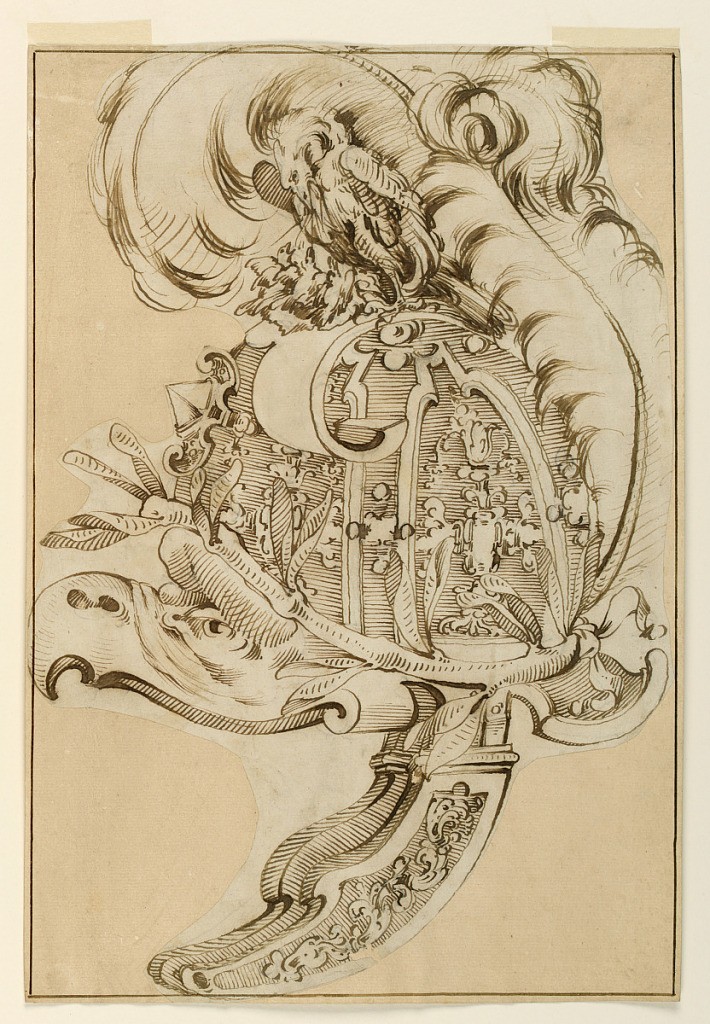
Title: Design for a Decorative Burgonet
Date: early 17th century
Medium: Pen and ink, graphite on laid paper
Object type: Drawing
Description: Vertical rectangle, lined border in pen and ink. Decorative visored helmet seen from the left in profile, the brim formed by the upper part of the head of a griffon. Body of the helmet covered in ornamental panels. Curved ear flaps. At top, scrolls and feathers. A pelican, feeding its young, sits below the feathers.